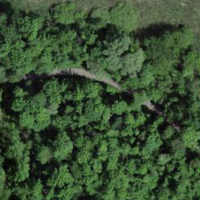
EUNIS habitat code: 44
Species observed at this site:
Allium ursinum
Circaea lutetiana
Cornus sanguinea
Euonymus europaeus
Gallinago gallinago
Filipendula ulmaria